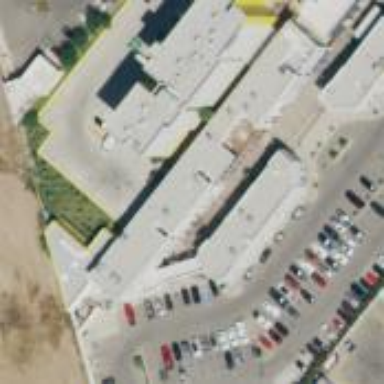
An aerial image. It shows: Mall building.